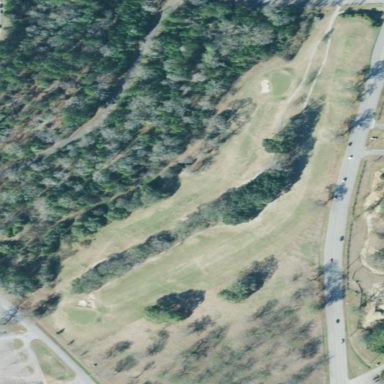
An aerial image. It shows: Golf course.